Aerial crown-view tile of a tropical tree (Barro Colorado Island, Panama), acquired 20241112:
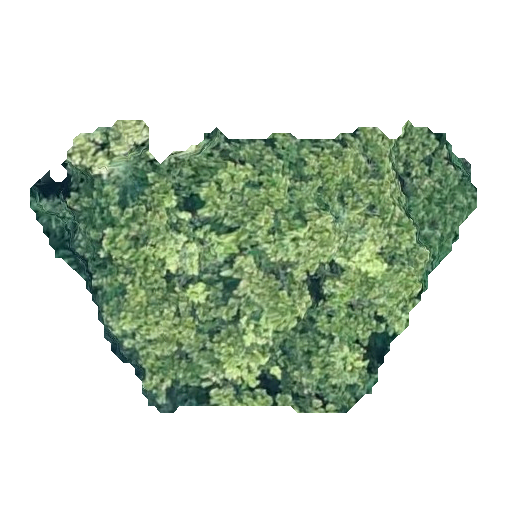
Species: Anacardium excelsum
GBIF accepted scientific name: Anacardium excelsum
Crown area: 144.757 m²